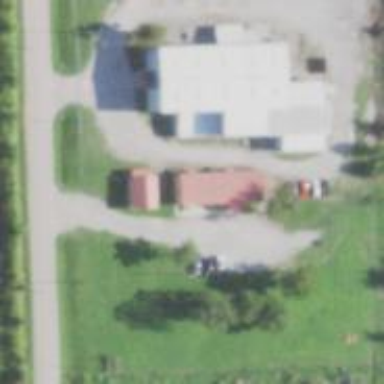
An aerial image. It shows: Driveway.